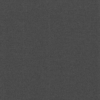
Label: dusty